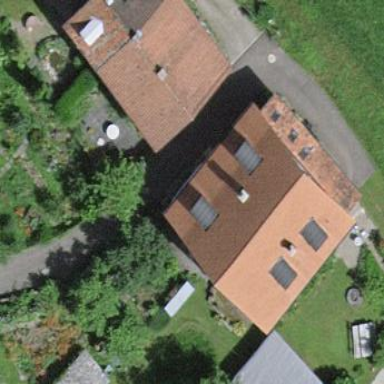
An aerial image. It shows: Simple and straightforward house.